八年级 · 画法几何学
如图, 在边长为 1 的正方形组成的网格中, $\triangle A B C$ 的顶点均在格点上,

$$
A(-3,2), \quad B(-4,-3), \quad C(-1,-1)
$$

(1) 画出 $\triangle A B C$ 关于 $y$ 轴对称的图形 $\triangle A^{\prime} B^{\prime} C^{\prime}$;

(2) 写出 $A^{\prime} 、 C^{\prime}$ 的坐标（直接写出答案） $A^{\prime}$ \$ \qquad \$ $C^{\prime}$ \$ \qquad \$
(3) 写出 $\triangle A^{\prime} B^{\prime} C^{\prime}$ 的面积为 \$ \qquad \$ ; (直接写出答案)

(4) 在 $y$ 轴上求作一点 $P$, 使得点 $P$ 到点 $\mathrm{A}$ 与点 $C$ 的距离之和最小.
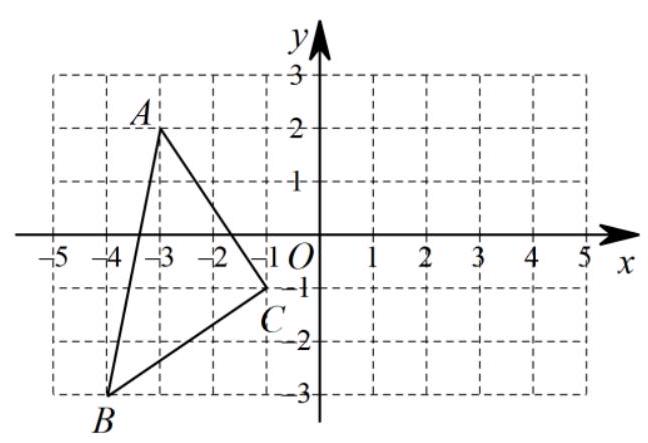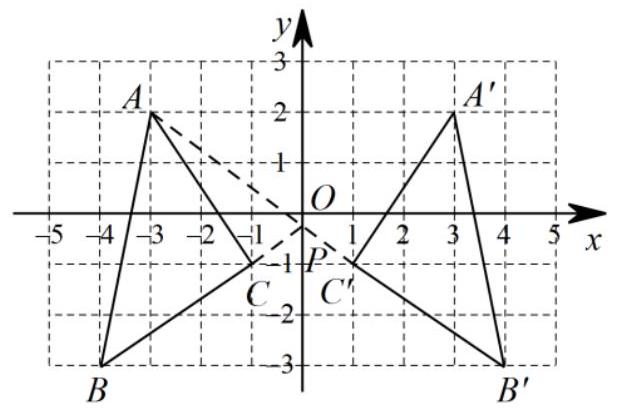
答案: 解: (1) 如图, 分别作出 $A, B, C$ 的对应点 $A^{\prime}, B^{\prime}, C^{\prime}$,

连接 $A^{\prime} B^{\prime}, B^{\prime} C^{\prime}, A^{\prime} C^{\prime}$,
则 $\triangle A^{\prime} B^{\prime} C^{\prime \prime}$ 即为所作.

(2) 如图, $A^{\prime}(3,2), B^{\prime}(4,-3), C^{\prime}(1,-1)$,故答案为: $(3,2) ; 1,-1$.

(3) $S_{\triangle A^{\prime} B^{\prime} C^{\prime}}=3 \times 5-\frac{1}{2} \times 1 \times 5-\frac{1}{2} \times 2 \times 3-\frac{1}{2} \times 2 \times 3=6.5$,

故答案为: 6.5 .

(4) 如图, 连接 $A C^{\prime}$ 交 $y$ 轴于点 $P$, 连接 $P C$,

$\because$ 点 $C$ 与点 $C^{\prime}$ 关于 $y$ 轴对称,

$\therefore P C=P C^{\prime}$,

$\therefore P A+P C=P A+P C^{\prime}=A C^{\prime}$,

$\therefore P A+P C$ 最小值为 $A C^{\prime}$,

即此时点 $P$ 到点 $\mathrm{A}$ 与点 $C$ 的距离之和最小,

则点 $P$ 即为所作.